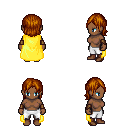
a pixel art fantasy rpg character, female body template, human, dark skin, yellow cape, white pants, brunette long bangs hairstyle, leather bracers, brown shoes, four views (front, back, left, right), 2x2 character sprite sheet, small pixel art, hard edges, no anti-aliasing